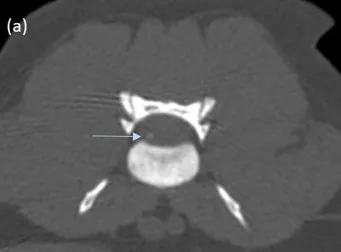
CT transverse.
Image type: radiology (ct)